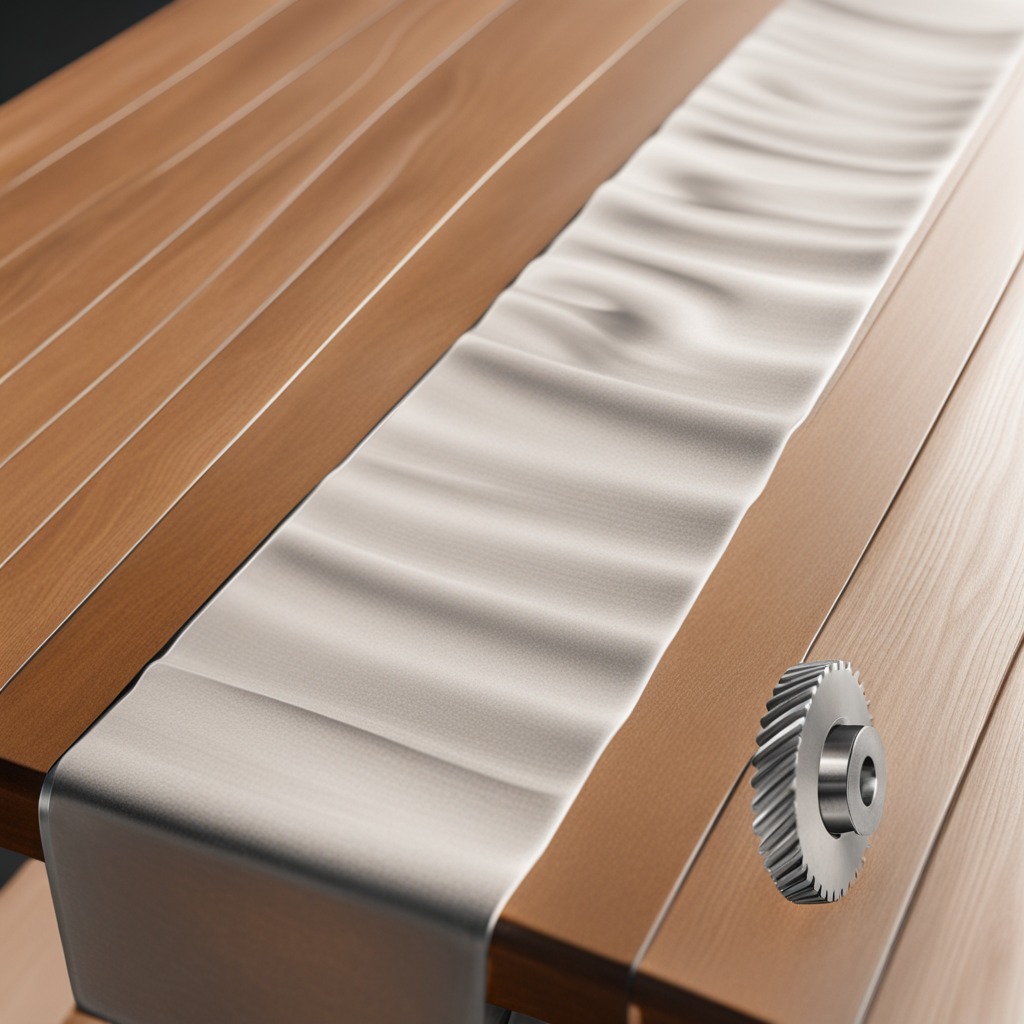
A steel gear with teeth is lying on a wooden table.